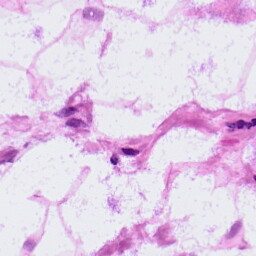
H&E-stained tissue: LymphNode